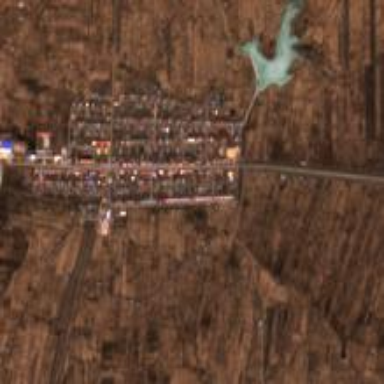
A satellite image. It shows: Township within town.